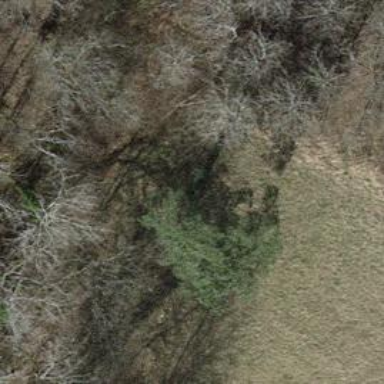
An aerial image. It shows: Needle-leaved tree in natural setting.